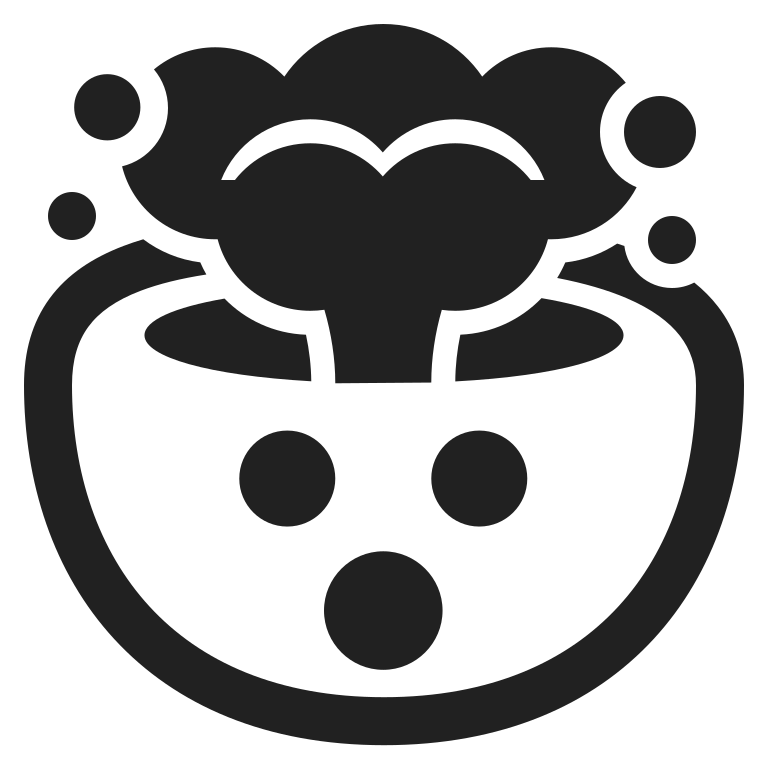
exploding head high contrast